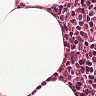
Metastatic tissue present: no